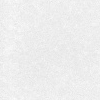
Atmospheric dust classification: dusty